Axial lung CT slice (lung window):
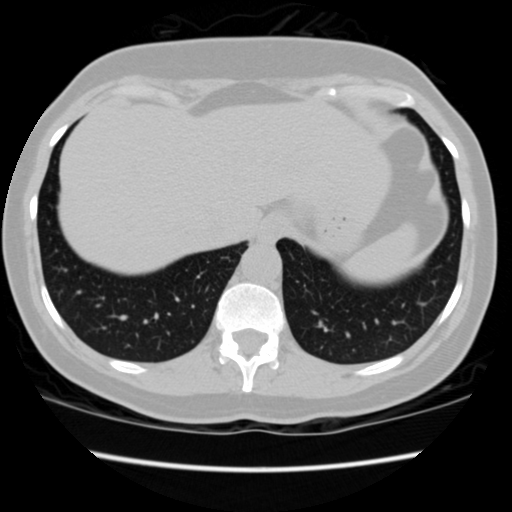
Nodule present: no